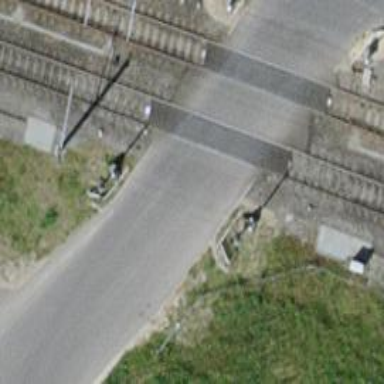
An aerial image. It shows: Railway level crossing.